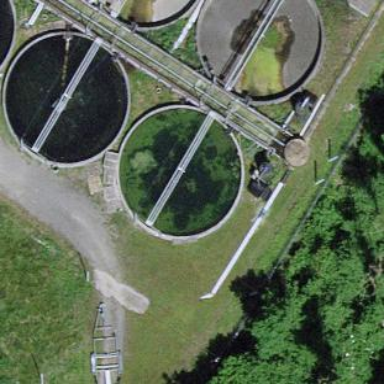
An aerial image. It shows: Image of wastewater.